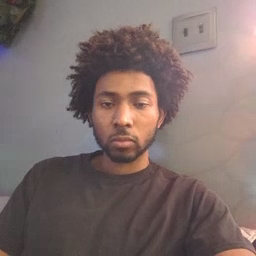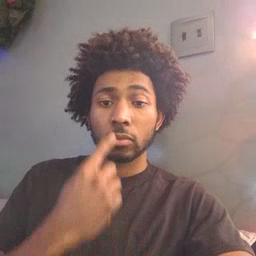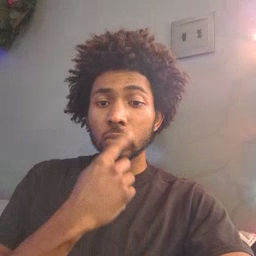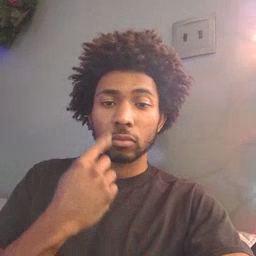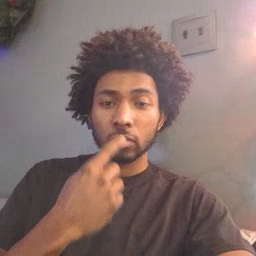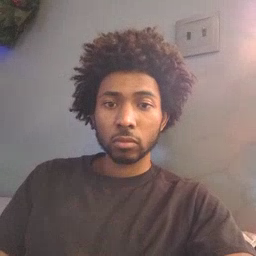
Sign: lips